Question: I have a parent '$scope' and child '$scope'. When the child view is loaded, I make a 'GET' call to retrieve 'JSON' data (an array of hundreds of objects), which I then pass to the parent '$scope'.
Now in the 'child' view I retrieve data from the 'parent''s 'model' to get what I need to build widgets with 'ng-repeat'. In each widget there is data(a select dropdown) and a edit button which opens up a modal which lives in the parent view.
---
I need to pull the exact selected object data 'model' into the modal and editing the data in the modal should reflect changes everywhere. Inside the modal as well as in the 'ng-repeat' in the child.
---

Init object in the Parent to contain the Array of Objects:
'''
// Model to contain the items:
var itemsModel = {};
'''
A call from the Controller inside the Child on view load:
'''
// Inside Child view:
// The GET to retrieve items
ItemFactory.getAllItems(byProduct).then(function(data) {
// I set the Model in the parent to the data
$scope.main.itemsModel = data.data.items;
// In child scope I now setup the ng-repeat
vm.items = $scope.main.itemsModel;
vm.totalItems = $scope.main.itemsModel.length;
});
'''
Example of part of an 'object' in the 'Array' that comes back from the 'GET'
'''
{
tag: "kitchen",
term: "Red",
item_id: "99312"
}
'''
HTML of the ng-repeat
'''
<div ng-repeat="item in child.items" class="col-md-6">
<section class="bg-placeholder" value="{{item.item}}">
<!-- Here is the function to open up the modal in the parent scope -->
<a href="" ng-click="child.openTagModal(item.item_id, item.item)">
<div ng-model="child.itemName" class="tag">
{{item.item}}
</div>
</a>
<div class="item-dropdown">
<!-- ng-change here detects a change and sends a PUT request -->
<select ng-model="item.chosenTag"
ng-change="child.updateTag(item)">
<option value="companies"
ng-selected="{{item.tag == 'kitchen'}}"
changed="kitchen">kitchen</option>
<option value="bedroom"
ng-selected="{{item.tag == 'bedroom'}}"
changed="bedroom">bedroom</option>
...
'''
Finally the function in the Child that opens the modal that lives in the Parent, here I'm stuck as to how to pass the exact data I need to it, so that any changes in their reflect in the ng-repeat as well.
'''
vm.openItemModal = function(id, item) {
console.log(id);
console.log(item);
$scope.main.itemId = id;
$scope.main.product = item;
// Shows the modal
$scope.main.modal_item = true;
$scope.main.modal = true;
'''
The HTML in the model that lives in the Parent
'''
<select ng-model="main.tag"
ng-change="main.updateTag(id, item)"
class="btn-default">
<option value="kitchen"
ng-selected="{{main.tag == 'kitchen'}}"
changed="kitchen">kitchen</option>
<option value="bedroom"
ng-selected="{{main.tag == 'bedroom'}}"
changed="bedroom">bedroom</option>
'''
Right now editing the item tag in the Parent model will update the item's data on the Database, but it doesn't change the data that lives in the Child scope, the ng-repeat.
'''
vm.updateTag = function(id, tag, item) {
// PUT to update the object data in the Database:
ItemFactory.updateTag(
id,
tag,
item).then(function(data) {
console.log(data);
});
};
}
'''
---
Created a new Factory service to handle updating the model, however still can't update the Child tag scope which is inside the ng-repeat FROM the Parent scope:
<URL>
---
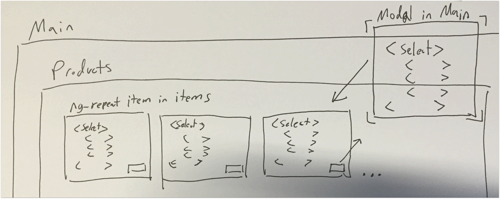
Answer: For you problem I'd like to resolve this issue by create a factory which will be sharable in all controllers
'''
app.service('sharableService',[ function(){
this.sharableData = {};
//getter
this.getData = function(){
return this.sharableData;
}
//setter
this.setData = function(value){
this.sharableData = value;
}
}]);
'''
OR
'''
app.factory('sharableService',[ function(){
var sharableData = {};
//getter
var getData = function(){
return sharableData;
}
//setter
var setData = function(value){
sharableData = value;
}
//method are exposed.
return {
getData: getData,
setData: setData
}
}]);
'''
This sharable service can be use full to share data between controllers.